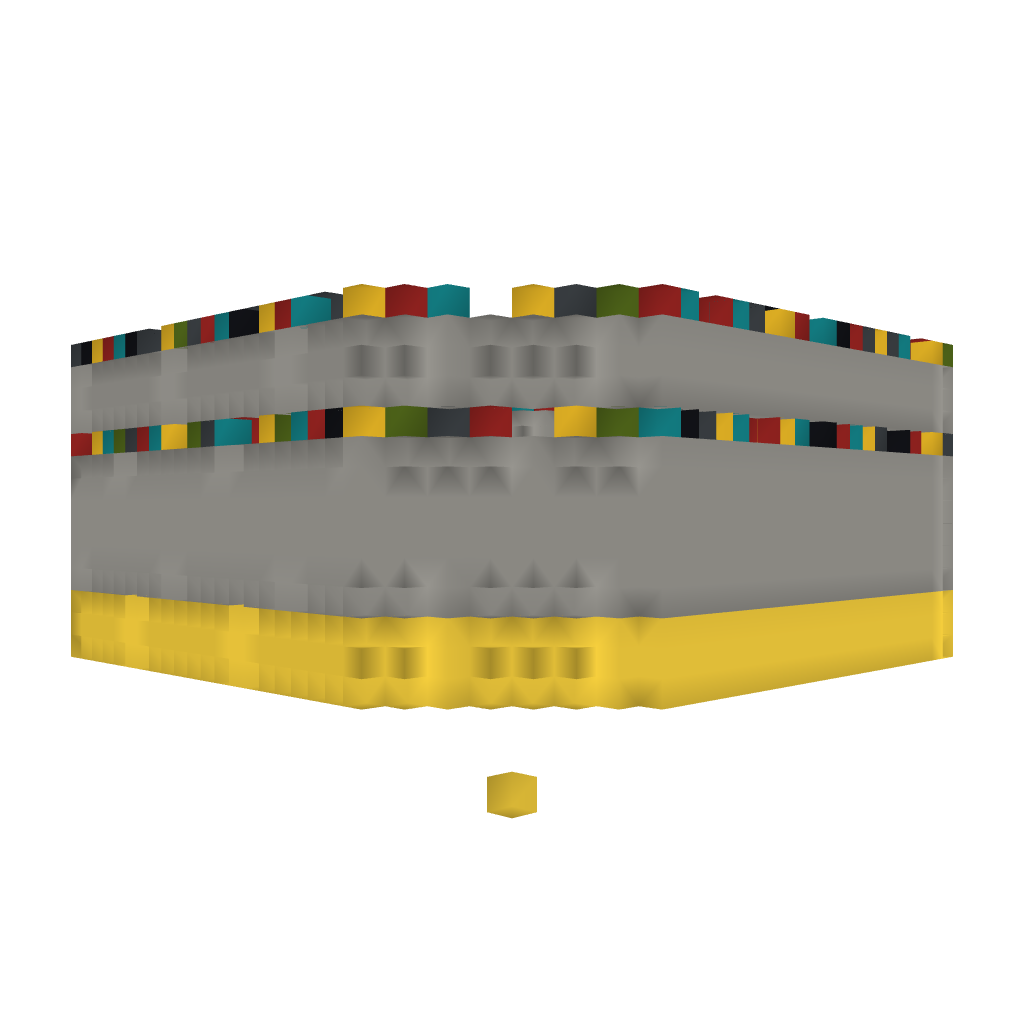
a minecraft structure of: Color Shuffle Circle